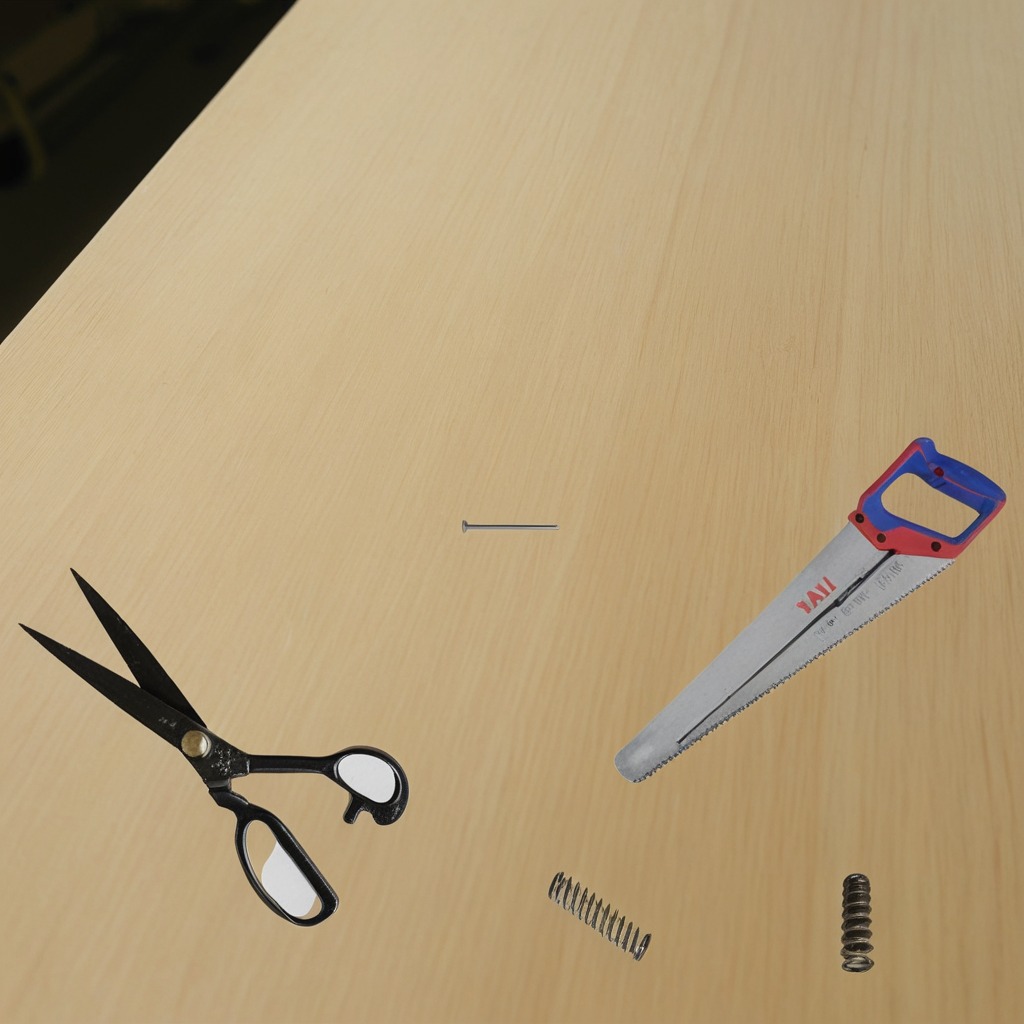
A metal machine screw, an iron nail, a coiled metal spring, a handheld metal saw, and a pair of scissors are lying on the plywood surface in a paint workshop lit by afternoon window light.